Question:
I'm trying to implement Friend Recommend.
Its starts from Node"You". And, I want to find Node"Anna".
In other words, It's a person whom two or more of my friends know in common. And example node of above is Anna.
I'd appreciate if your help.
node: Person
relationship: Friendship
'''
MATCH (neo:Person {name: "You"})-[*2]->(target:Person)
MATCH (neo)-[:FRIENDSHIP]->(friend:Person)
MATCH (target)-[rel:FRIENDSHIP]->(friend)
WHERE target.name <> "You"
RETURN rel
'''
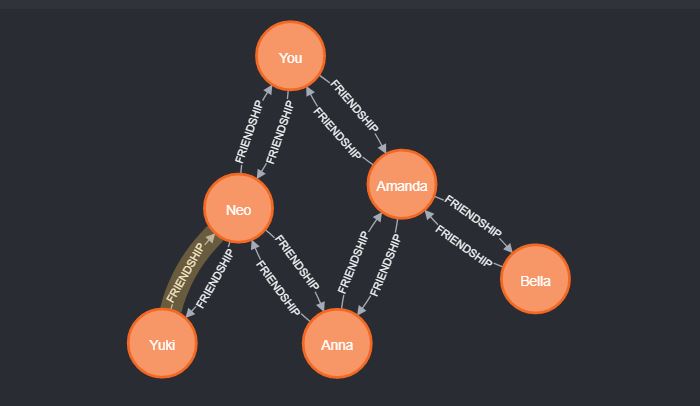
Answer: I assume you only need a Person node that would like to recommend.
Here is how you can proceed in 2 steps:
'''
MATCH path=(neo:Person {name: "You"})-[:RELATED_TO*2]->(target:Person)
WHERE target <> neo
WITH neo, target, count(path) as cf
RETURN target, cf
'''
'''
MATCH path=(neo:Person {name: "You"})-[:RELATED_TO*2]->(target:Person)
WHERE target <> neo
WITH neo, target, count(path) as cf
WITH target WHERE cf >= 2
RETURN target, cf
'''